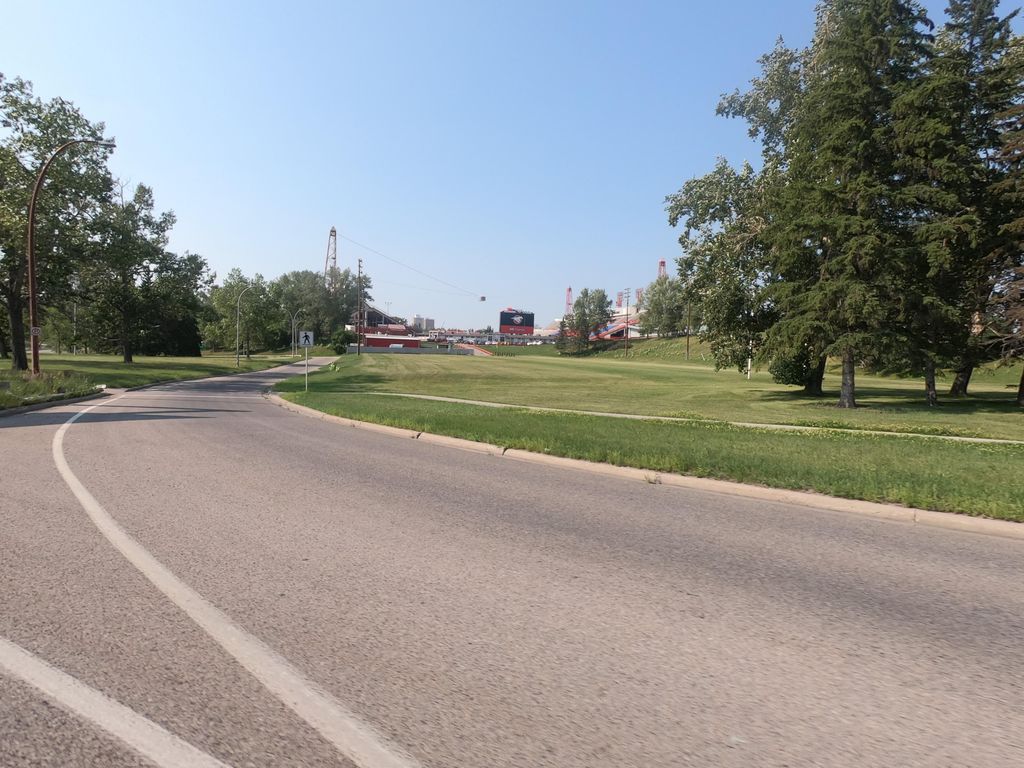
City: calgary